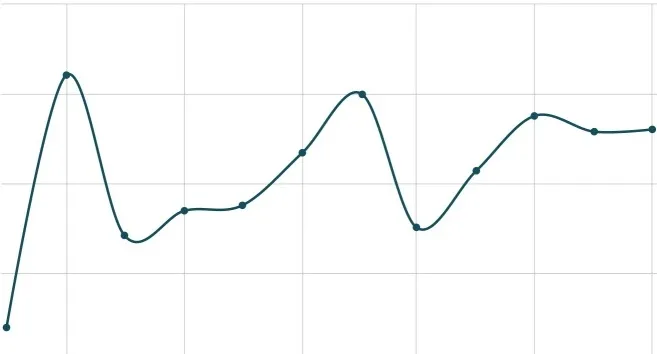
Website views per month over the CSFJ's inaugural year. Online issues were published in September, February, and May, at which times website traffic increased.
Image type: chart (chart)